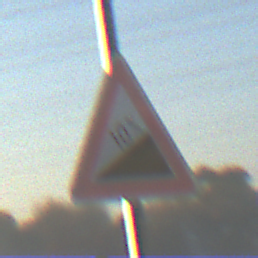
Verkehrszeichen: Steigung10
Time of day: SunriseSunset
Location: Outdoor (Nature)
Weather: Clear
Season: NotSpecified
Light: Natural